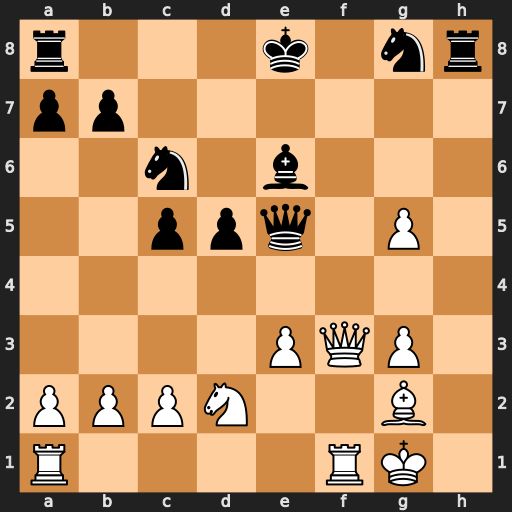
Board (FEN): r3k1nr/pp6/2n1b3/2ppq1P1/8/4PQP1/PPPN2B1/R4RK1
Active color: w
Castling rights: kq
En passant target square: -
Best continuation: Qf8+ Kd7 Qxa8